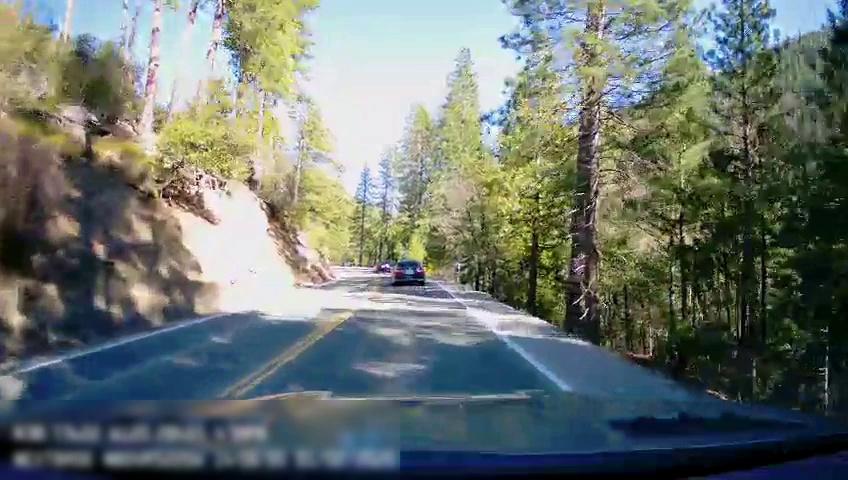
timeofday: Day
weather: Sunny
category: Drivable Space
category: Vehicles | Car
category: Vehicles | Car
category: Lanes | Opposite Lane
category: Lanes | Opposite Lane
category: Lanes | Current Lane
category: Lanes | Current Lane